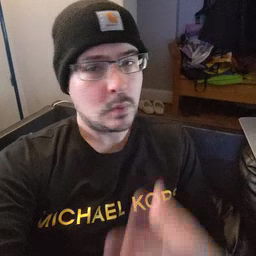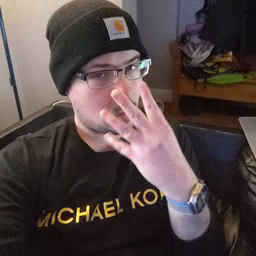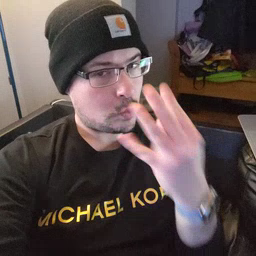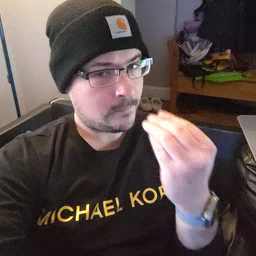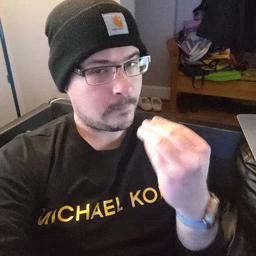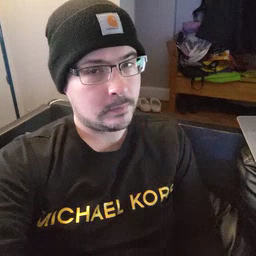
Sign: wolf